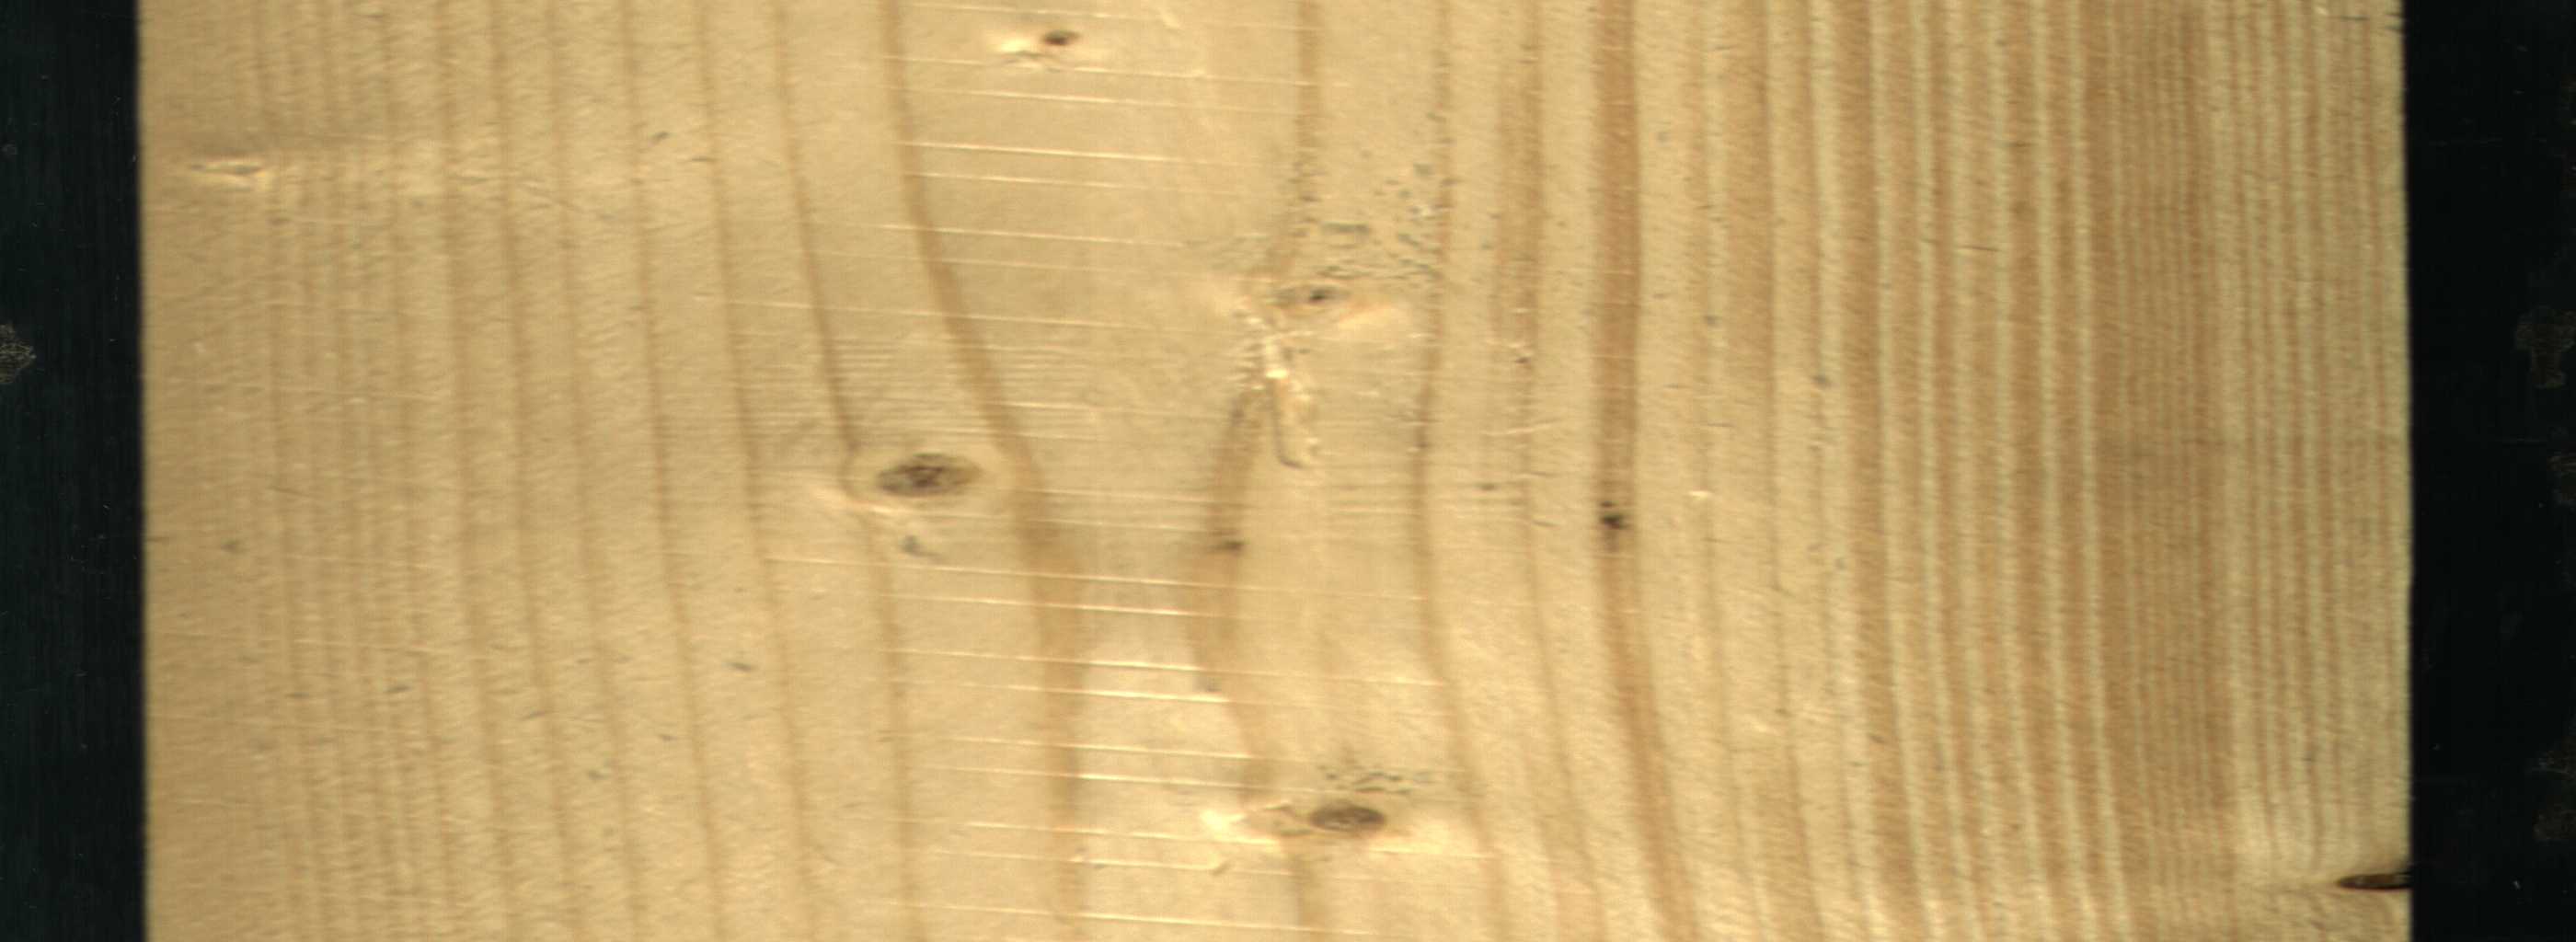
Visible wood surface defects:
Knot_missing
Live_Knot
Live_Knot